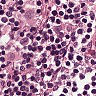
Metastatic tissue present: no